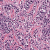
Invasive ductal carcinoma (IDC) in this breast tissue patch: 1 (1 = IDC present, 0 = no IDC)